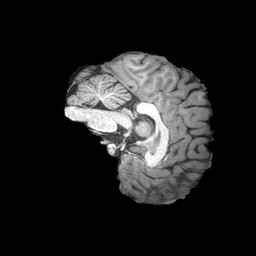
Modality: T1w
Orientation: sagittal
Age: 19
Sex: female